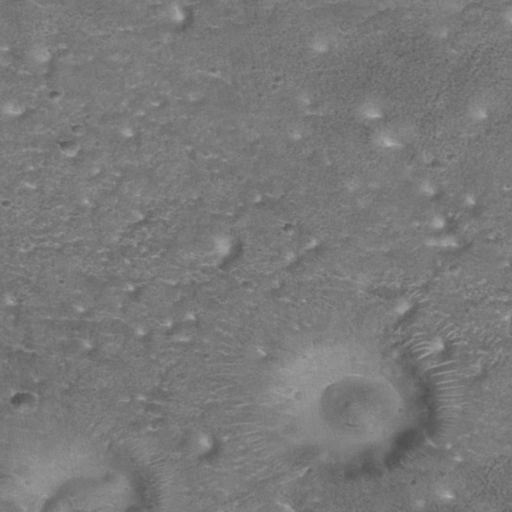
Objects detected: cone, cone